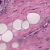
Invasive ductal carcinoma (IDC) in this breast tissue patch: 0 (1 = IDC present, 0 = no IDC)